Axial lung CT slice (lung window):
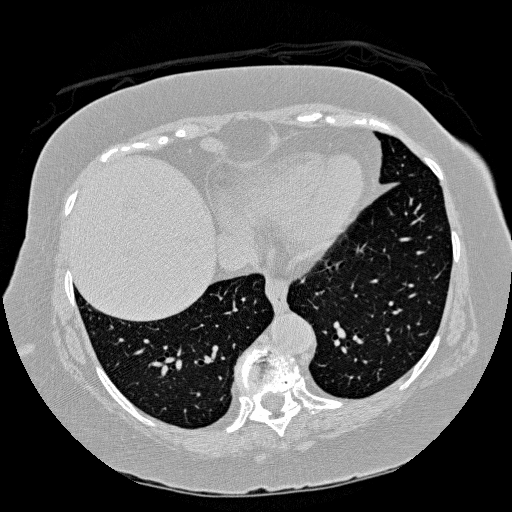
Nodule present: no